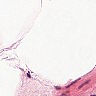
Metastatic tissue present: no